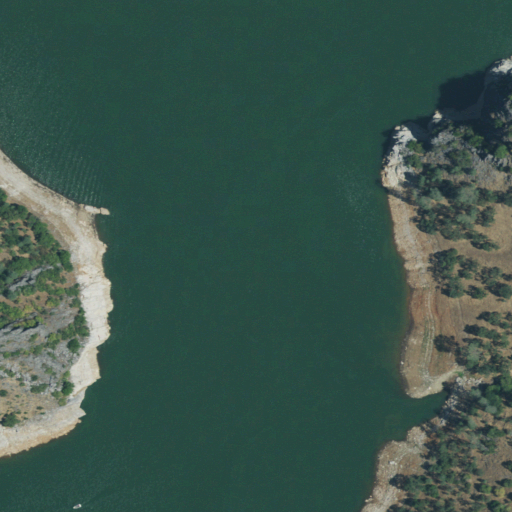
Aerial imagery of bar in California named Duck Bar containing open water, shrub, grassland, evergreen forest, deciduous forest, and barren land